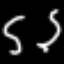
Label: squiggle